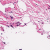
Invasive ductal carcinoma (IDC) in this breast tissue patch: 0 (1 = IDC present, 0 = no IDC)